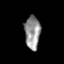
Tissue: prostate
Cell type: T cells
Senescence score: 0.6977
Nuclear area (px): 503
Mean DAPI intensity: 148.964